Question: I'm trying to mimic the layout of the icons in Facebook android app.

As you can see, this is a 2x3 layout, but if you flip it it becomes 3x2 layout. How to accomplish this?
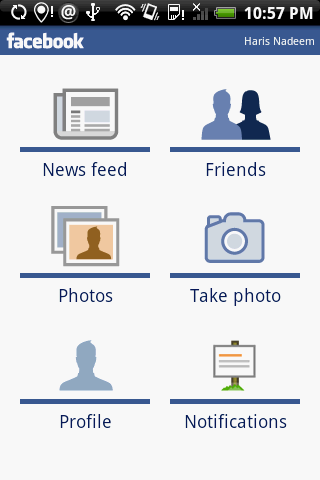
Answer: Solved here: <URL>
You can supply two layout files for landscape and portrait specifying the number of columns in the gridview in each case to achieve the 2X3 vs 3x2
'''
TextView tv;
Typeface tf = Typeface.createFromAsset(getResources().getAssets(), "font.ttf");
tv.setTypeface(tf);
tv.setTextSize(10);
'''